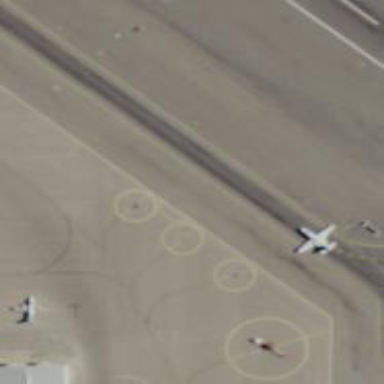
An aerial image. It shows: Image showing helipad at airport.